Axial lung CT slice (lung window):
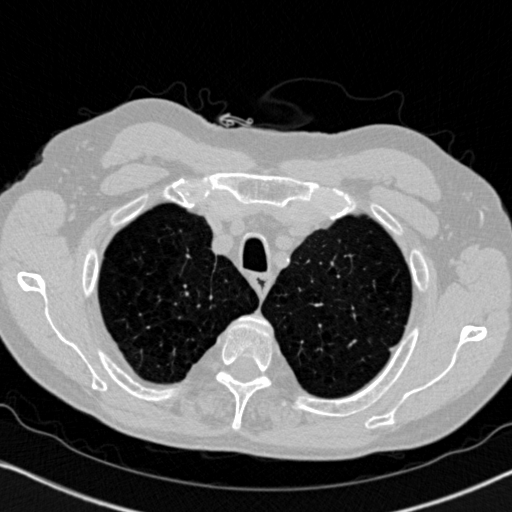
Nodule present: no